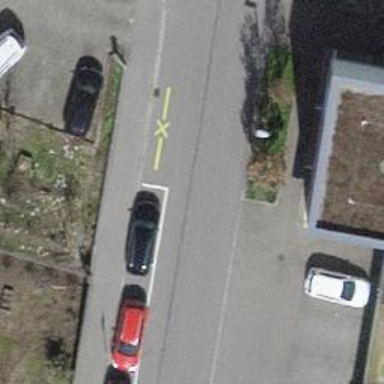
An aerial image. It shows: Public transport stop position.